Question: What is the app's name?
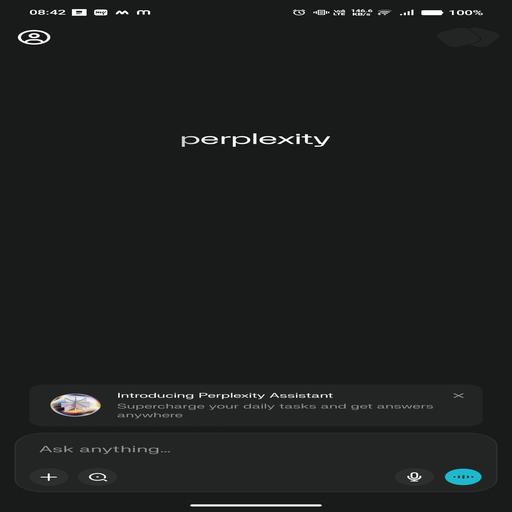
Answer: Perplexity